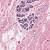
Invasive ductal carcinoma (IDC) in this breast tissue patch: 0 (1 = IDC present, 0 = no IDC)